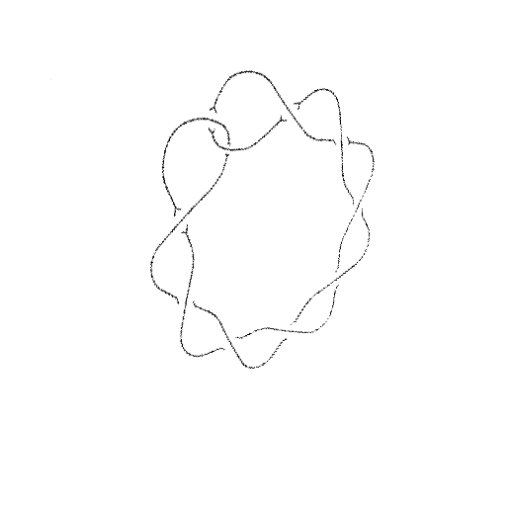
Crossing number: 10